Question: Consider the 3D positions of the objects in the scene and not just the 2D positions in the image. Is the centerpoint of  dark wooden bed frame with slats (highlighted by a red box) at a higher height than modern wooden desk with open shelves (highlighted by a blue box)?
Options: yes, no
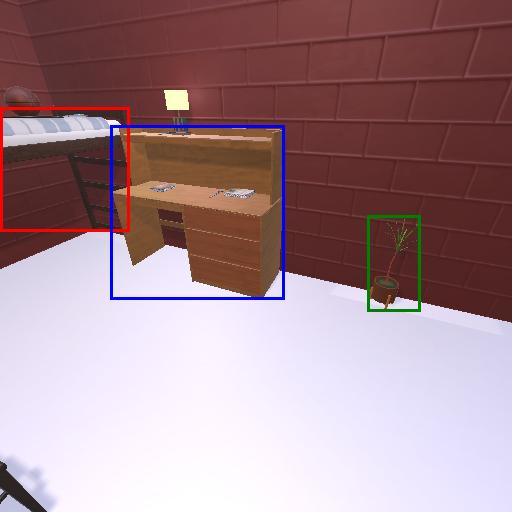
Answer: yes